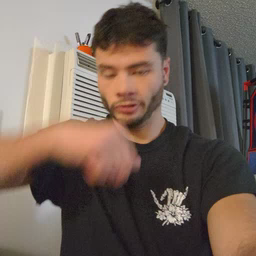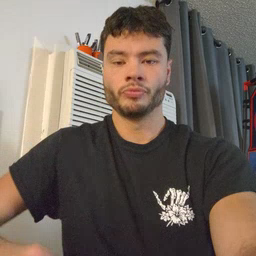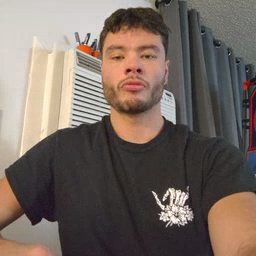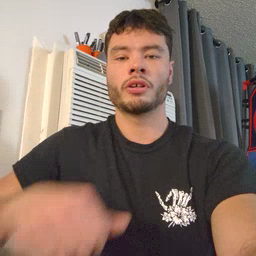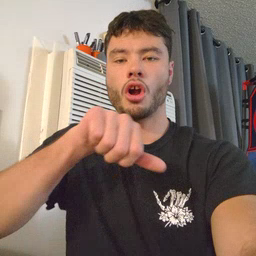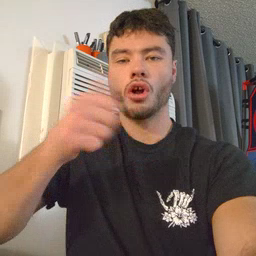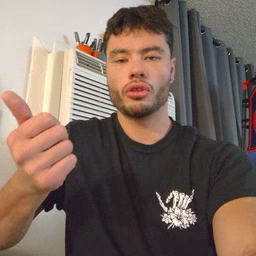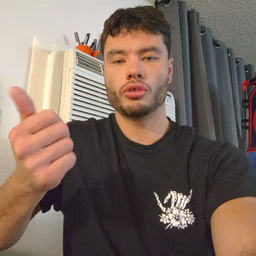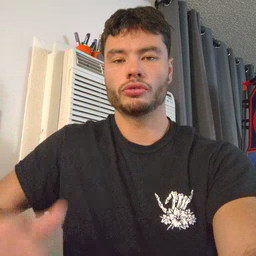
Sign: another